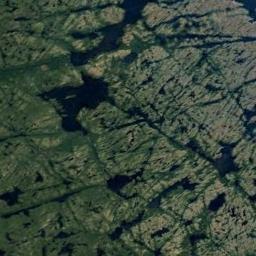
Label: wetland